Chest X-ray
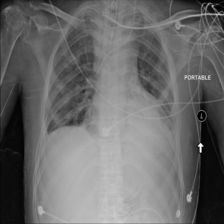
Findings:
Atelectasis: negative
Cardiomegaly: negative
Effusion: negative
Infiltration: positive
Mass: negative
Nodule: positive
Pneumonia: negative
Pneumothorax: negative
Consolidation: positive
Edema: negative
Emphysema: negative
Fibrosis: negative
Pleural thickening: negative
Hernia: negative